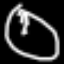
Label: clock